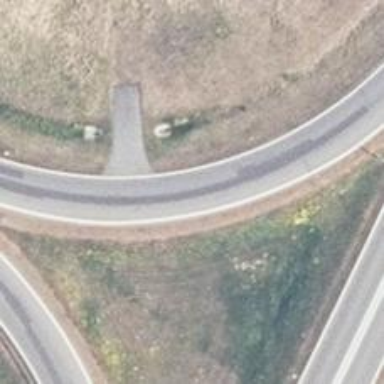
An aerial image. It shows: Asphalt trunk link motorway.